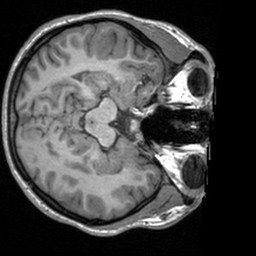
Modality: T1w
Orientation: axial
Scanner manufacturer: siemens
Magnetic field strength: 3 T
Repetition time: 1.9 s
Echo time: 0.00226 s